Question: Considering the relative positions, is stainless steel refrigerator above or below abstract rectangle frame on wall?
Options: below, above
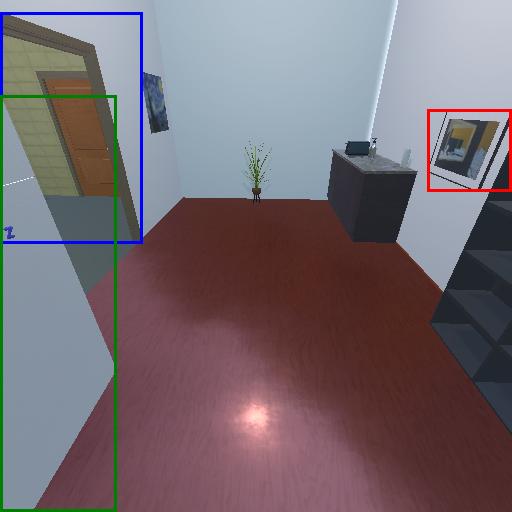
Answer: below